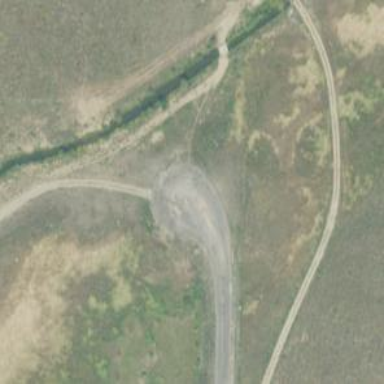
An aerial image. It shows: Turning circle on the road.